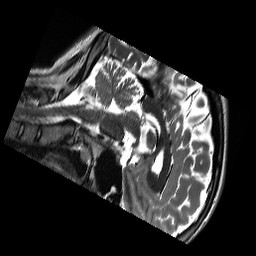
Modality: T2w
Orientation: sagittal
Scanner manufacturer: siemens
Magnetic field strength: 3 T
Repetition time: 13.52 s
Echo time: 0.088 s